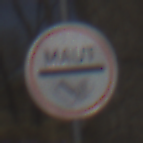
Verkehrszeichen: MautflichtigeStrecke
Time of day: Midday
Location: Outdoor (Nature)
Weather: Clear
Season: NotSpecified
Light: Natural